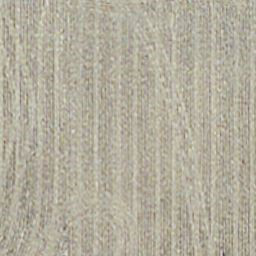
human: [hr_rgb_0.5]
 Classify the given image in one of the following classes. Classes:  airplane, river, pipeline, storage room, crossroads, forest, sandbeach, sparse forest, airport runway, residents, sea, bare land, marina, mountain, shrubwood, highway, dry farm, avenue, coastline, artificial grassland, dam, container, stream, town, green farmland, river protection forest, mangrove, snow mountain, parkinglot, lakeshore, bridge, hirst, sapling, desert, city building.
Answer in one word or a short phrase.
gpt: dry farm